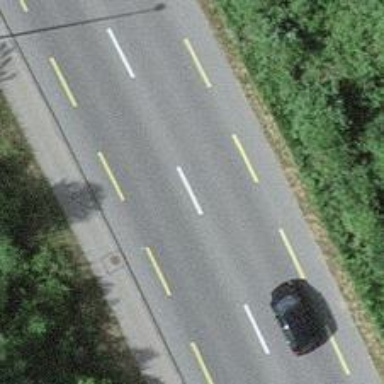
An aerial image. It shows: Secondary road with asphalt surface. There is separate cycle lane and sidewalk.